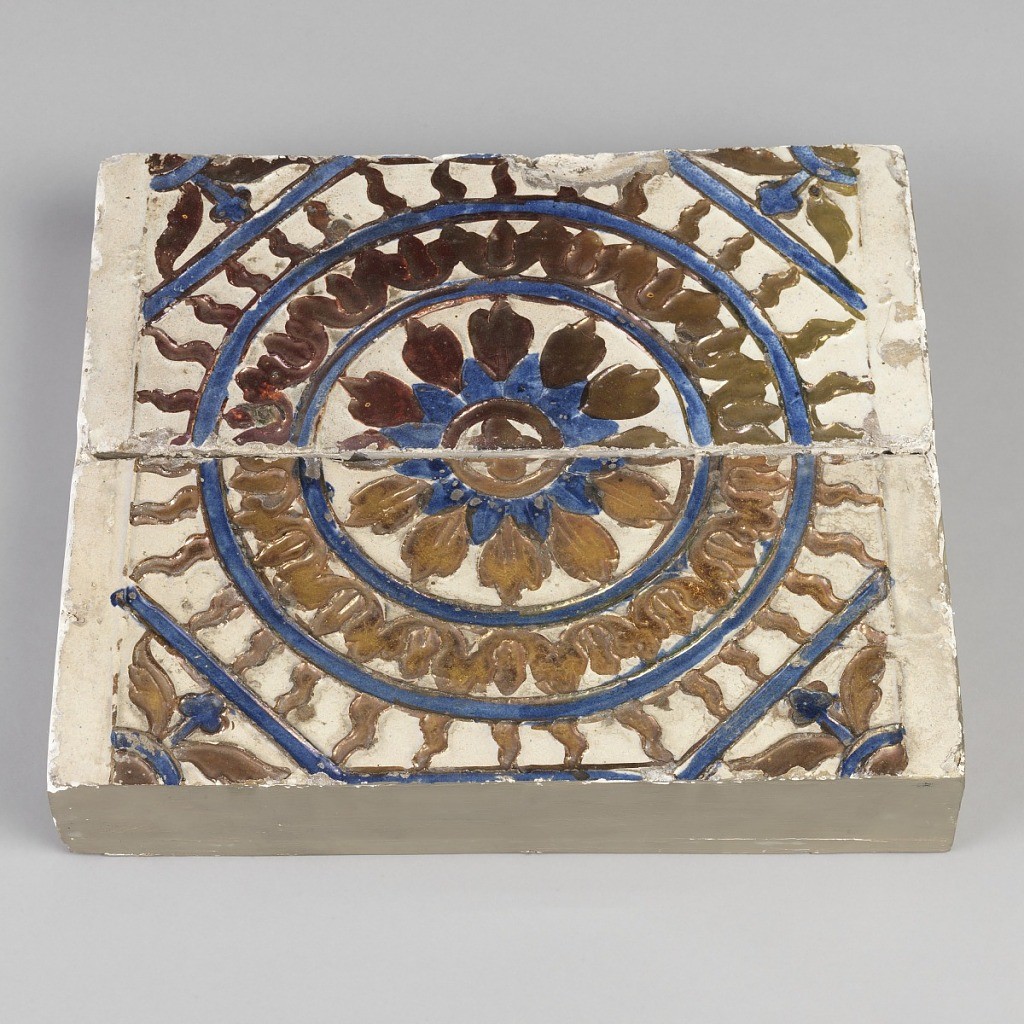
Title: Tile
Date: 17th century
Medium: Earthenware
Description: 1907-36-1: Tile decorated with brown and blue floral motif, b...;     1907-36-2: Tile decorated with brown and blue floral motif, b...